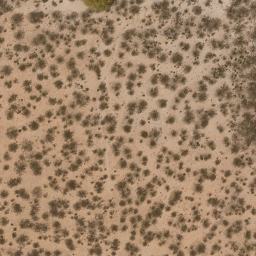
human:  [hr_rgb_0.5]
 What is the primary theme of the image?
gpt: chaparral